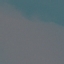
Land use / land cover: SeaLake